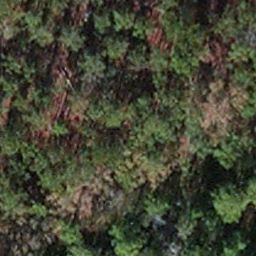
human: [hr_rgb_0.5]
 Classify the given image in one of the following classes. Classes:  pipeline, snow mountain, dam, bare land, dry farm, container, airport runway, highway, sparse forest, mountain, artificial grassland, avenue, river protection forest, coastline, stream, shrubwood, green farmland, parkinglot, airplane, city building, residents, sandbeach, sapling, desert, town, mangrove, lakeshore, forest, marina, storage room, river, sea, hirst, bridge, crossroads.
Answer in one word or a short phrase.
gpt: sapling